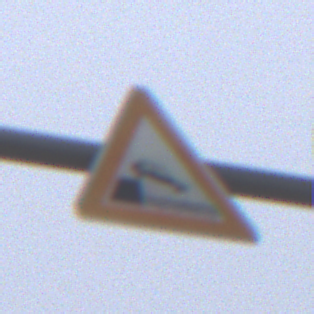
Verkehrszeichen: Ufer
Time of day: MorningAfternoon
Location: Outdoor (RoadRail)
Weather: Overcast
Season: NotSpecified
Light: Natural